Field crop: tomato
Growth stage: 2
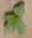
Species: solanum